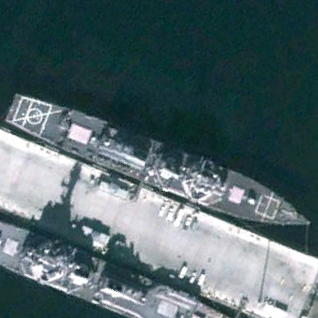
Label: destroyer